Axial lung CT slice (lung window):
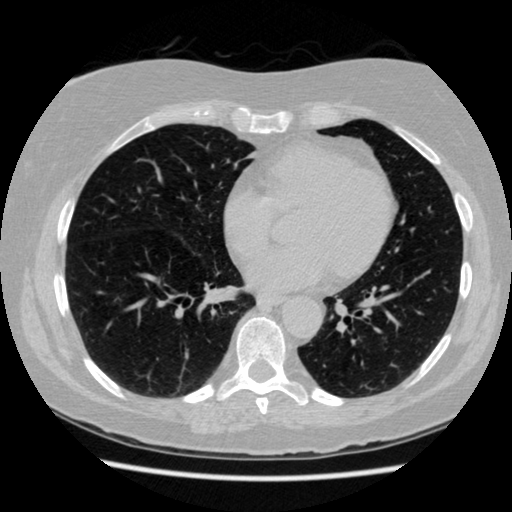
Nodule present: no